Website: macys
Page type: gifting
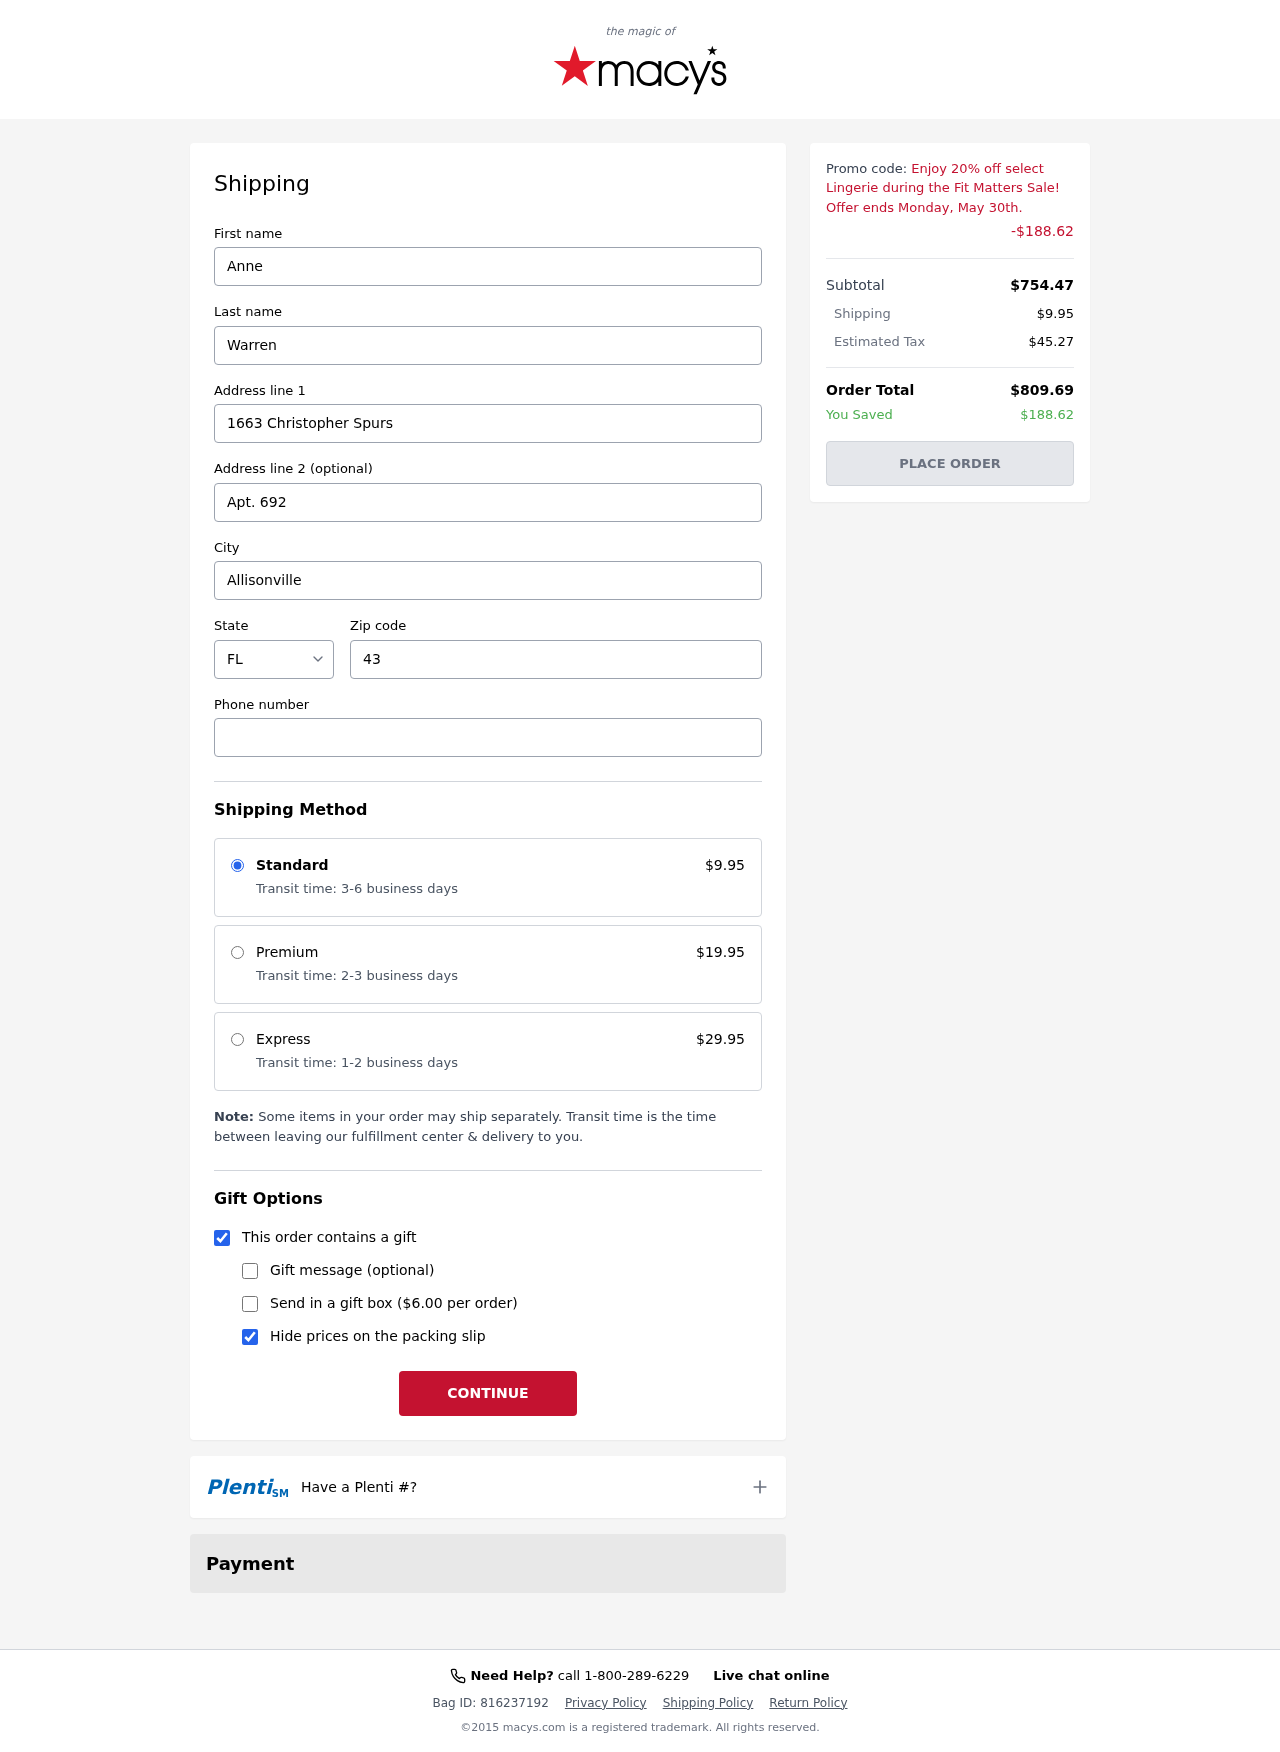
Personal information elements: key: PII_CITY
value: Allisonville
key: PII_FIRSTNAME
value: Anne
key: PII_LASTNAME
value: Warren
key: PII_PHONE
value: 4149141127
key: PII_POSTCODE
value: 43267
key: PII_STATE_ABBR
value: FL
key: PII_STREET
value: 1663 Christopher Spurs
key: PII_STREET2
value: Apt. 692
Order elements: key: ORDER_SHIPPING_COST
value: $9.95
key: ORDER_DISCOUNT
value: -$188.62
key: ORDER_SUBTOTAL
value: $754.47
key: ORDER_TAX
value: $45.27
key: ORDER_TOTAL
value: $809.69
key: ORDER_SAVINGS
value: $188.62